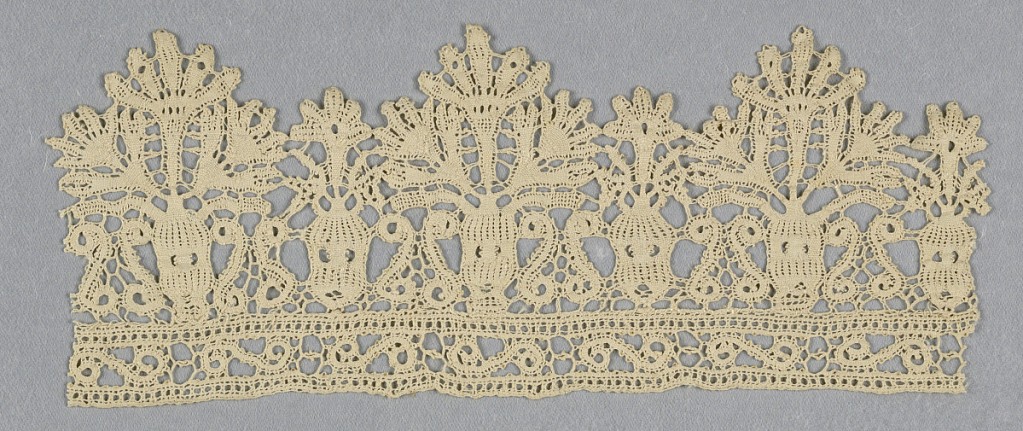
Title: Border
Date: early 17th century
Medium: linen Technique: bobbin lace, discontinuous tape
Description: Fragment with vases of flowers forming tabs.